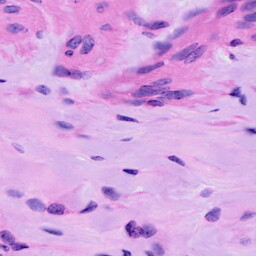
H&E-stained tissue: Ovarian